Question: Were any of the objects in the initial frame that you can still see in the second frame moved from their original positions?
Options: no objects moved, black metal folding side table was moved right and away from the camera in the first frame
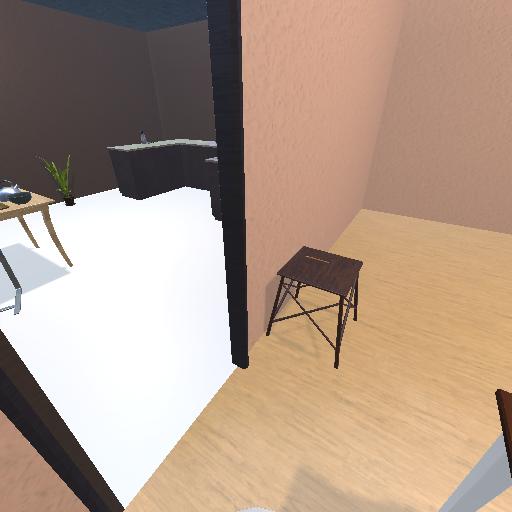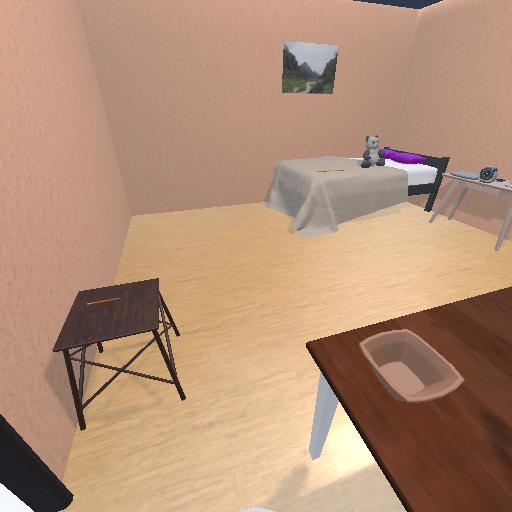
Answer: no objects moved